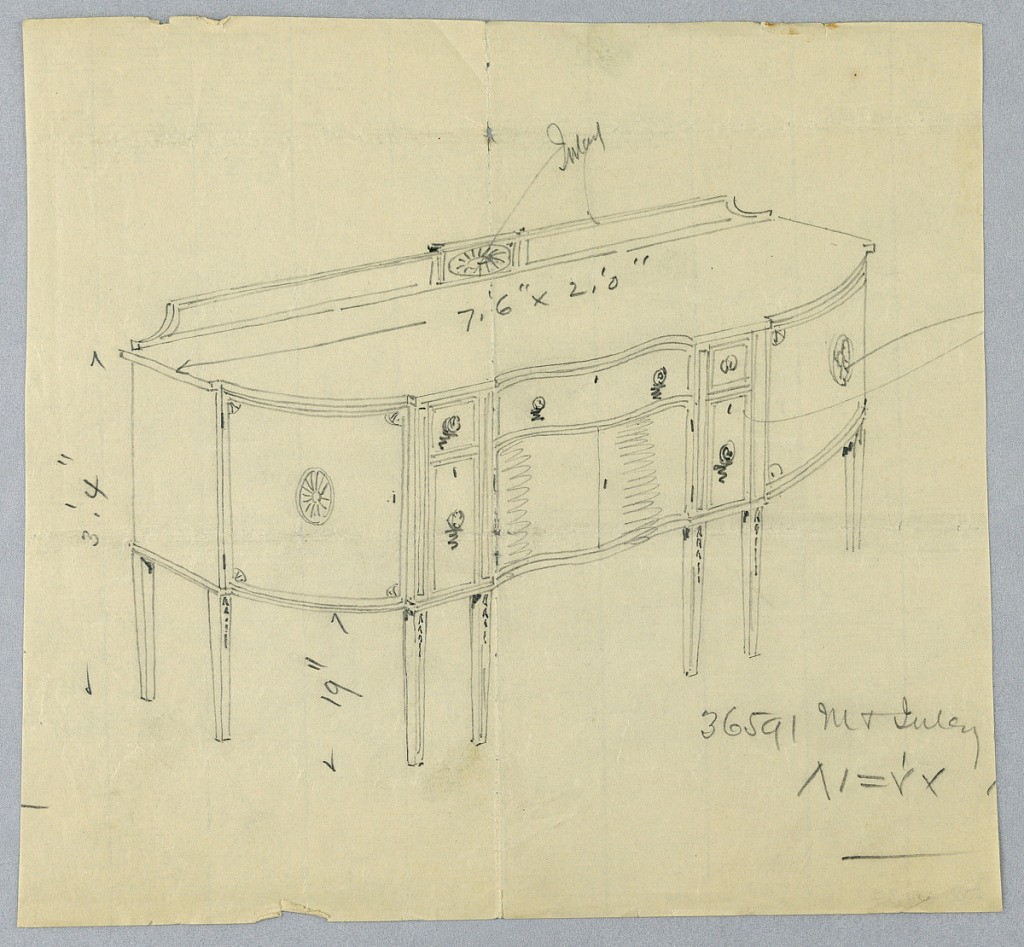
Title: Design for Oblong Sideboard with Eight Legs
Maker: A.N. Davenport Co.
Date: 1900–05
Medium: Graphite on thin cream paper
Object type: Drawing
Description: Oblong sideboard with eight straight tapering legs decorated with floral garlands; rounded corners have patera medallions center; molded tri-partite front has slightly indented central section with two doors topped by large drawer flanked by narrow side doors, each with a small drawer atop; low backsplash has horizontal patera medallion center.